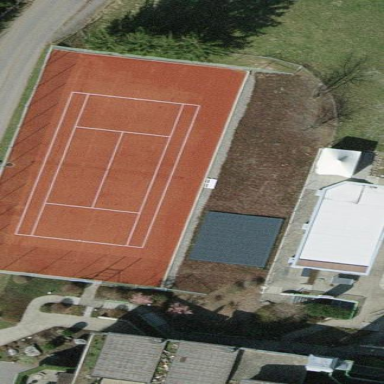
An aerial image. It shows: Tennis court on the leisure land pitch.